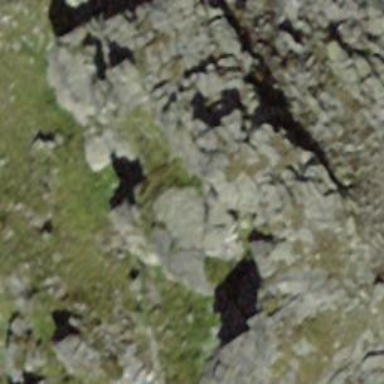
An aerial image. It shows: Natural cliff.